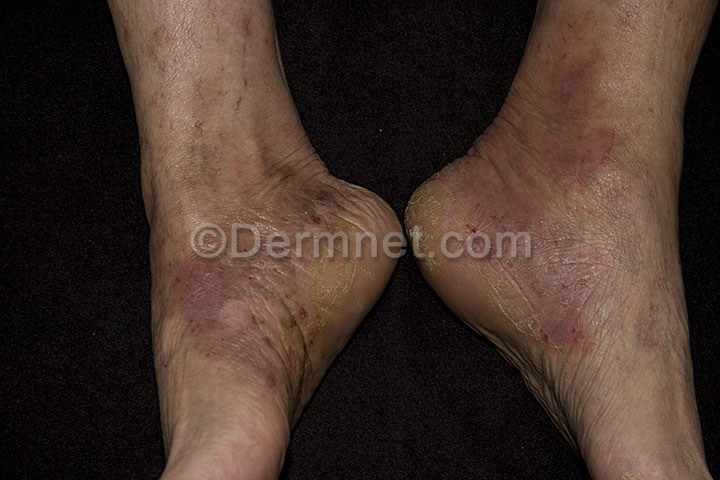
Disease: Eczema Photos